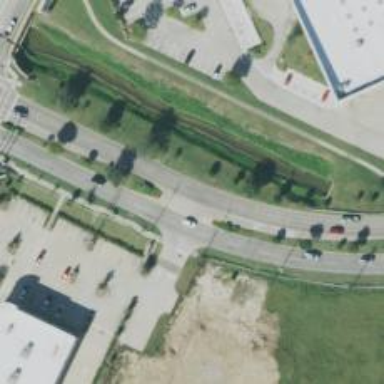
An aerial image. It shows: Secondary link road.